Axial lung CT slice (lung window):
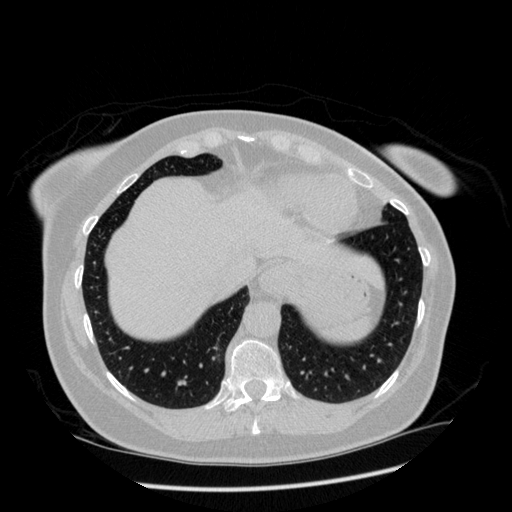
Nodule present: no